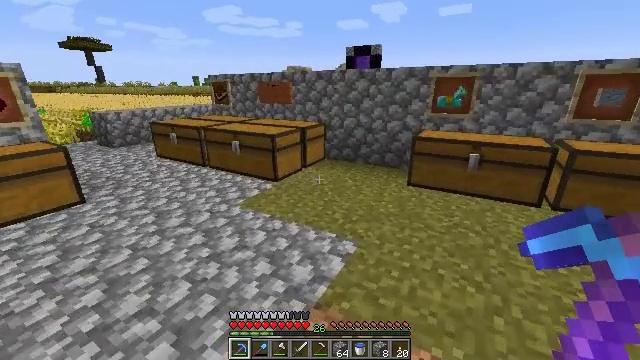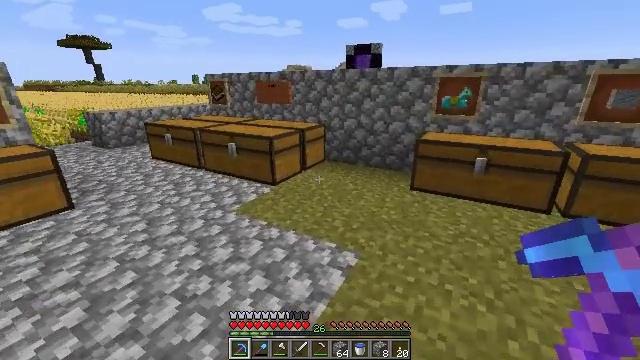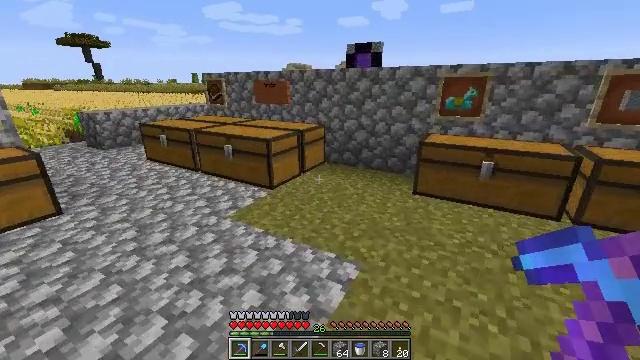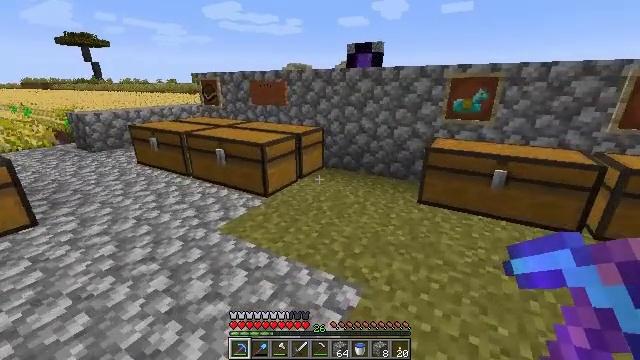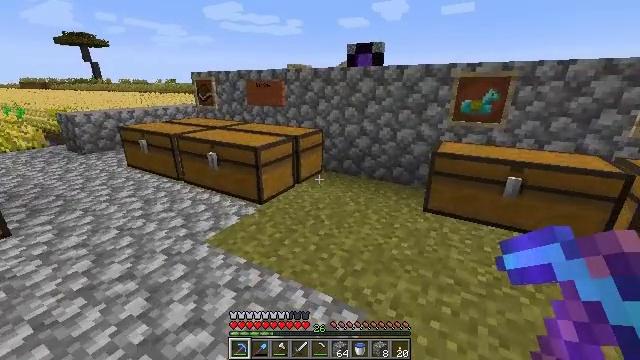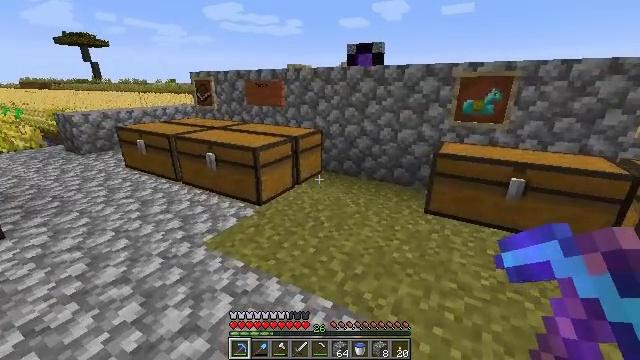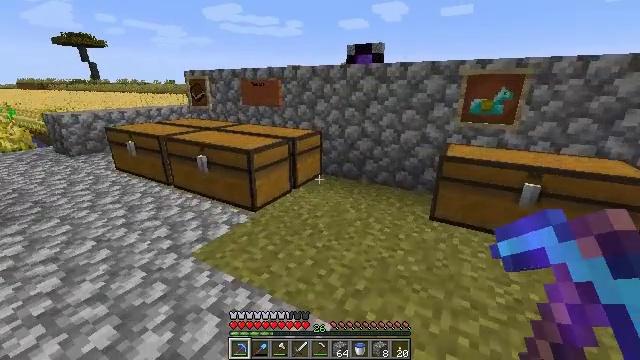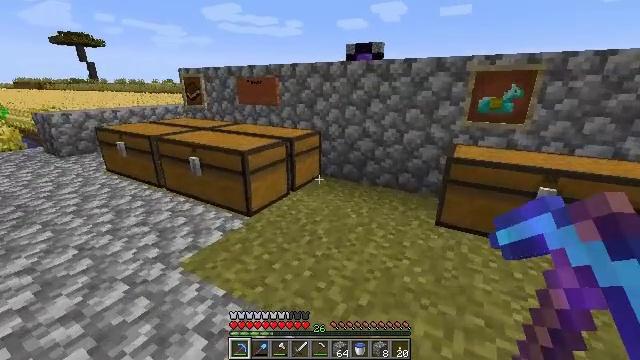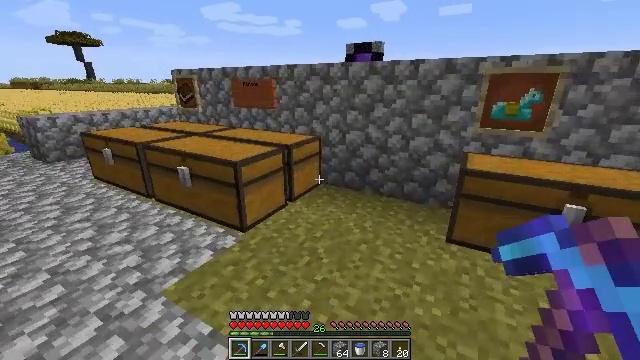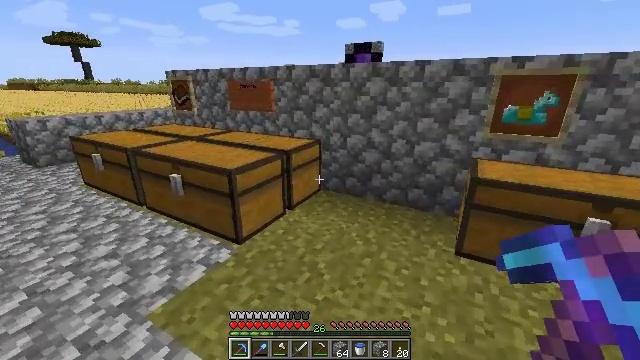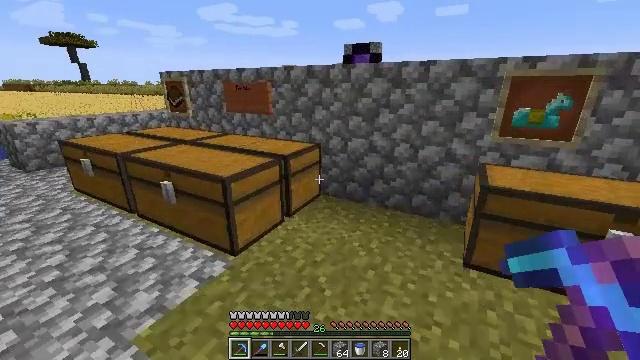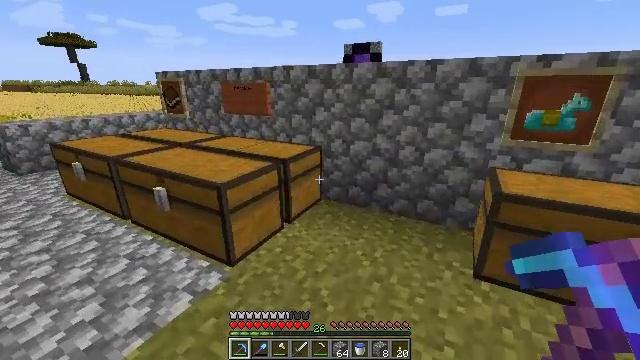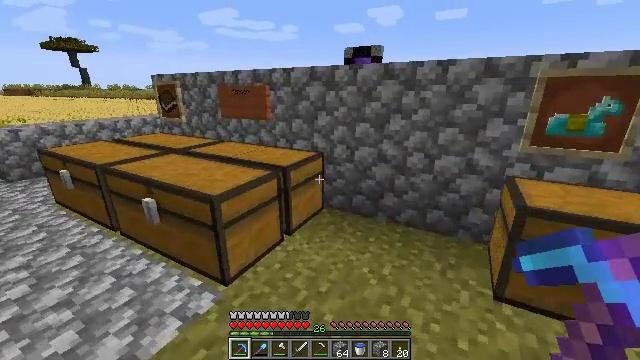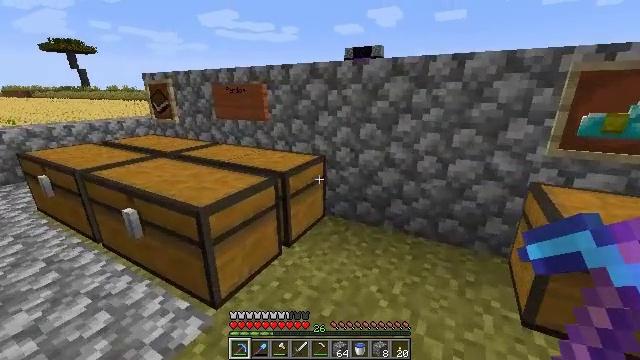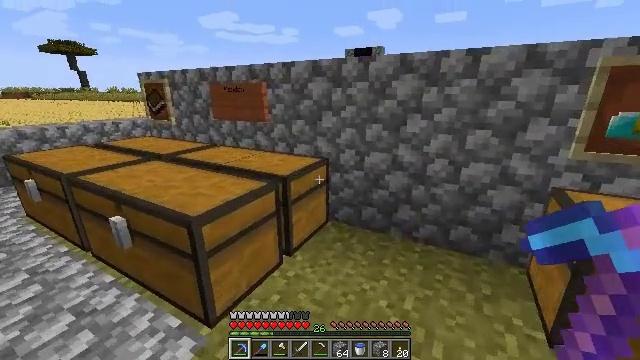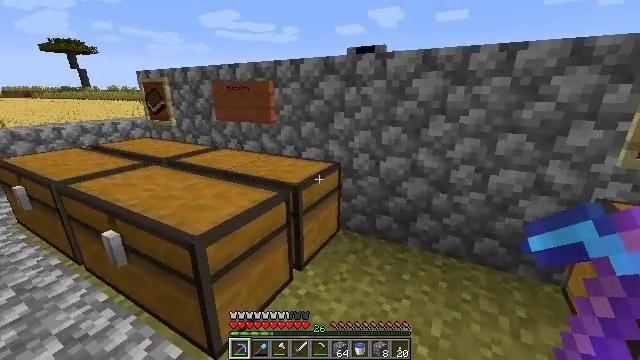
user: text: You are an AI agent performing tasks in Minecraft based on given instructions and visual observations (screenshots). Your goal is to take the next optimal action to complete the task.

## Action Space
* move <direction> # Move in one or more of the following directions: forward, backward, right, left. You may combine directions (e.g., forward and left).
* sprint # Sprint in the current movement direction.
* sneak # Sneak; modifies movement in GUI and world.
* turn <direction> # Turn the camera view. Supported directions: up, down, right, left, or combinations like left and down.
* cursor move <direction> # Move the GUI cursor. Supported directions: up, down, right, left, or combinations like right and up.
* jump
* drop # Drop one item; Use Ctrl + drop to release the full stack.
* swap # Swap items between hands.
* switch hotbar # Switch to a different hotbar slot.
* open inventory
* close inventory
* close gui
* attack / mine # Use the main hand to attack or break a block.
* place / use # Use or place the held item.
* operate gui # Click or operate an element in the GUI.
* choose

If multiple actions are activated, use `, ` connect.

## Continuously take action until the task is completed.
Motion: motion action
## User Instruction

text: Break the acacia wall sign to collect it.
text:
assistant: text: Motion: move forward
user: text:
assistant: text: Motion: move forward
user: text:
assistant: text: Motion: move forward
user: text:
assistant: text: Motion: move forward
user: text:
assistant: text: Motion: move forward
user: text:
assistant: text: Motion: move forward
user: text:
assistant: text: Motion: move forward
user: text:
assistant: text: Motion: move forward
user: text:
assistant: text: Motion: move forward
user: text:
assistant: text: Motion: move forward
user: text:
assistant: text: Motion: move forward
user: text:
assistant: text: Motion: move forward
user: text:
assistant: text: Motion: move forward
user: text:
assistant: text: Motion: move forward and move left
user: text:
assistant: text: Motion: move forward and move left
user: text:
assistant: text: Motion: move forward and move left
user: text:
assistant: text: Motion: move forward and move left
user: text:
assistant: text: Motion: move forward
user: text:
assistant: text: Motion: move forward
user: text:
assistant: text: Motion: use / place
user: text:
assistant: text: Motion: use / place
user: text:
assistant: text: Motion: use / place
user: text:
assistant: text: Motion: use / place
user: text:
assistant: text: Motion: no_op
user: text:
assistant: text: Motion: no_op
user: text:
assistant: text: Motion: no_op
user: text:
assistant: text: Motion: no_op
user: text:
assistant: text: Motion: no_op
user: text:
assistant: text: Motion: no_op
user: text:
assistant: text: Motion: no_op